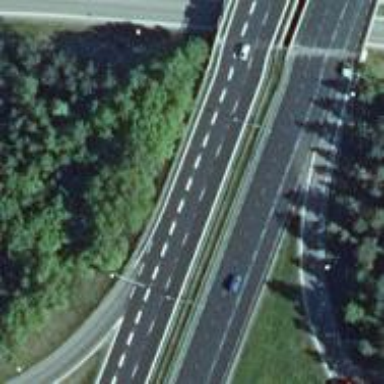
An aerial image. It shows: Asphalt motorway.